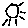
Label: sun